Question: This is another instance of "it worked until I published".
Running my MVC 4 site from Visual studio, everything works great. However, when I publish - font awesome breaks. Looking at the Chrome console, I am seeing this:
'''
GET http://localhost:4321/Content/themes/crisp/font/zocial.woff?94486700 404 (Not Found)
'''
Which is referenced in my CSS like this:
'''
@font-face {
font-family: 'zocial';
src: url('/Content/themes/crisp/font/zocial.eot?94486700');
src: url('/Content/themes/crisp/font/zocial.woff?94486700') format('woff'),
url('/Content/themes/crisp/font/social.ttf?94486700') format('truetype'),
url('/Content/themes/crisp/font/zocial.svg?94486700#fontello') format('svg');
font-weight: normal;
font-style: normal;
}
'''
And I have checked - the files are in the site directory:

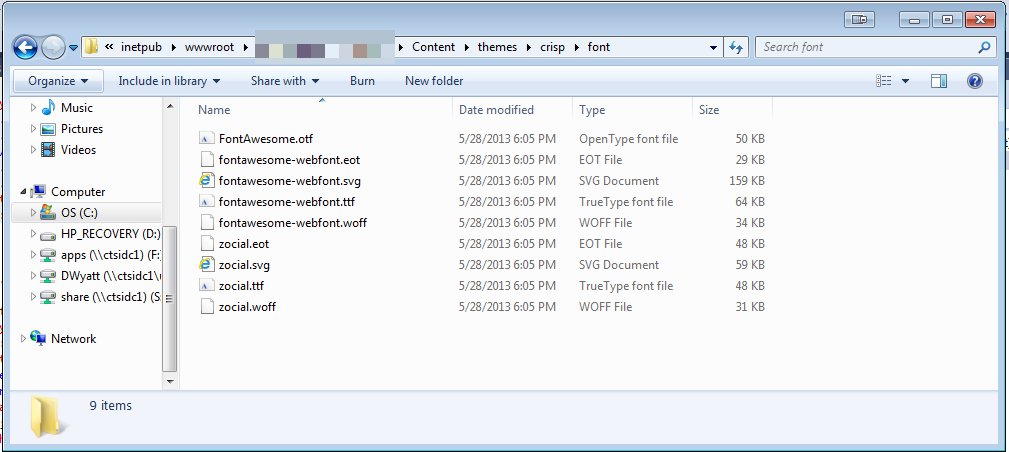
Answer: I have a feeling you need to add the MIME types to the web.config of your application (or globally in the IIS manager).
Try adding:
'''
<system.webServer>
<staticContent>
<mimeMap fileExtension=".eot" mimeType="application/vnd.ms-fontobject" />
<mimeMap fileExtension=".ttf" mimeType="application/octet-stream" />
<mimeMap fileExtension=".svg" mimeType="image/svg+xml" />
<mimeMap fileExtension=".woff" mimeType="application/x-woff" />
</staticContent>
</system.webServer>
'''
to your web.config.
If you run into duplicate key issues that means your IIS instance has some of these extensions already. To allow you to control the MIME type for all the extensions, add:
'''
<remove fileExtension=".woff" />
<remove fileExtension=".eot" />
<remove fileExtension=".svg" />
<remove fileExtension=".ttf" />
'''
before the '<mimeMap>' elements.